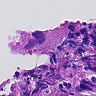
Metastatic tissue present: yes